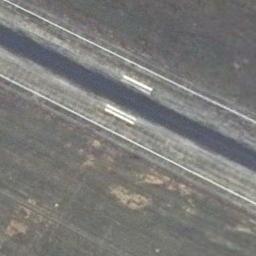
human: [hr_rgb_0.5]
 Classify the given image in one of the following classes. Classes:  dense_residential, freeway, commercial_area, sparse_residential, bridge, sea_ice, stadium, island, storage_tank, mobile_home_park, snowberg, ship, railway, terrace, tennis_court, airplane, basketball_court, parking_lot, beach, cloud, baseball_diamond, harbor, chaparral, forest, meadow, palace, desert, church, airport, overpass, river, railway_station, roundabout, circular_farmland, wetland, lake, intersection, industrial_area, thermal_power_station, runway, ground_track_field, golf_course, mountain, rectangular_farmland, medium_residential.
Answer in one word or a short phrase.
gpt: runway